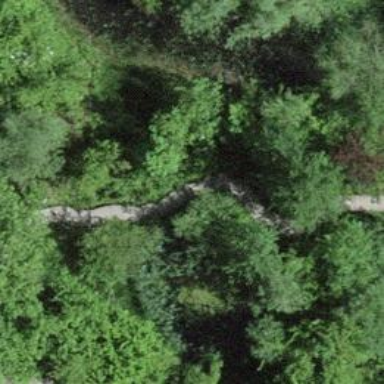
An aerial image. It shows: Cobblestone path.